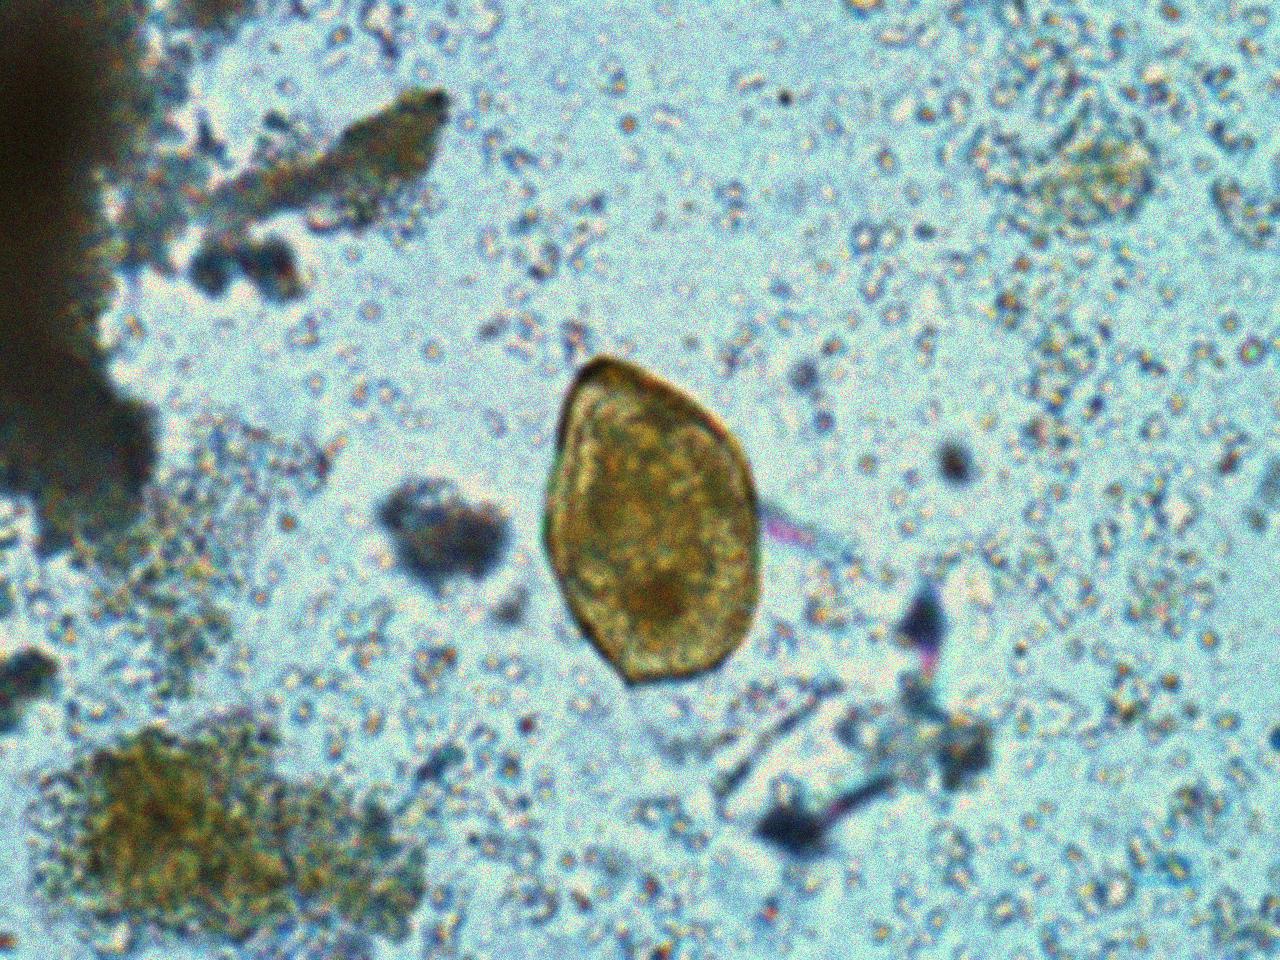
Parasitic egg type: Paragonimus spp